Brain MRI, t1w sequence, axial 2D slice.
Patient: age 42, sex F, weight 95 kg, height 1.95 m
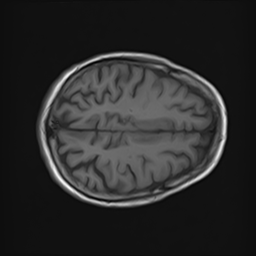